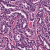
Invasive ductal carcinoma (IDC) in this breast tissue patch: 1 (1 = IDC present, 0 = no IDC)